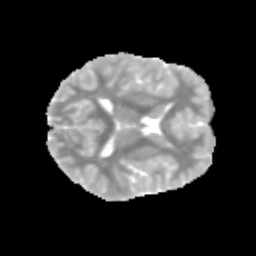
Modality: MD
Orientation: axial
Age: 11
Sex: male
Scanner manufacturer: siemens
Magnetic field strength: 3 T
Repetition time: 3.8 s
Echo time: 0.07 s